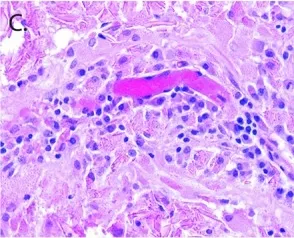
Pathology and immunophenotypic findings of CNS crystal-storing histiocytosis. A moderate number of plasma cells clustered around small blood vessels (C).
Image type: pathology (h&e)